Aerial crown-view tile of a tropical tree (Barro Colorado Island, Panama), acquired 20250217:
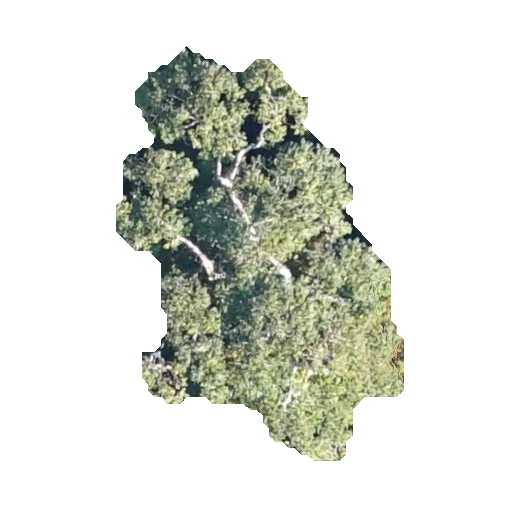
Species: Trattinnickia aspera
GBIF accepted scientific name: Trattinnickia aspera
Crown area: 111.94 m²